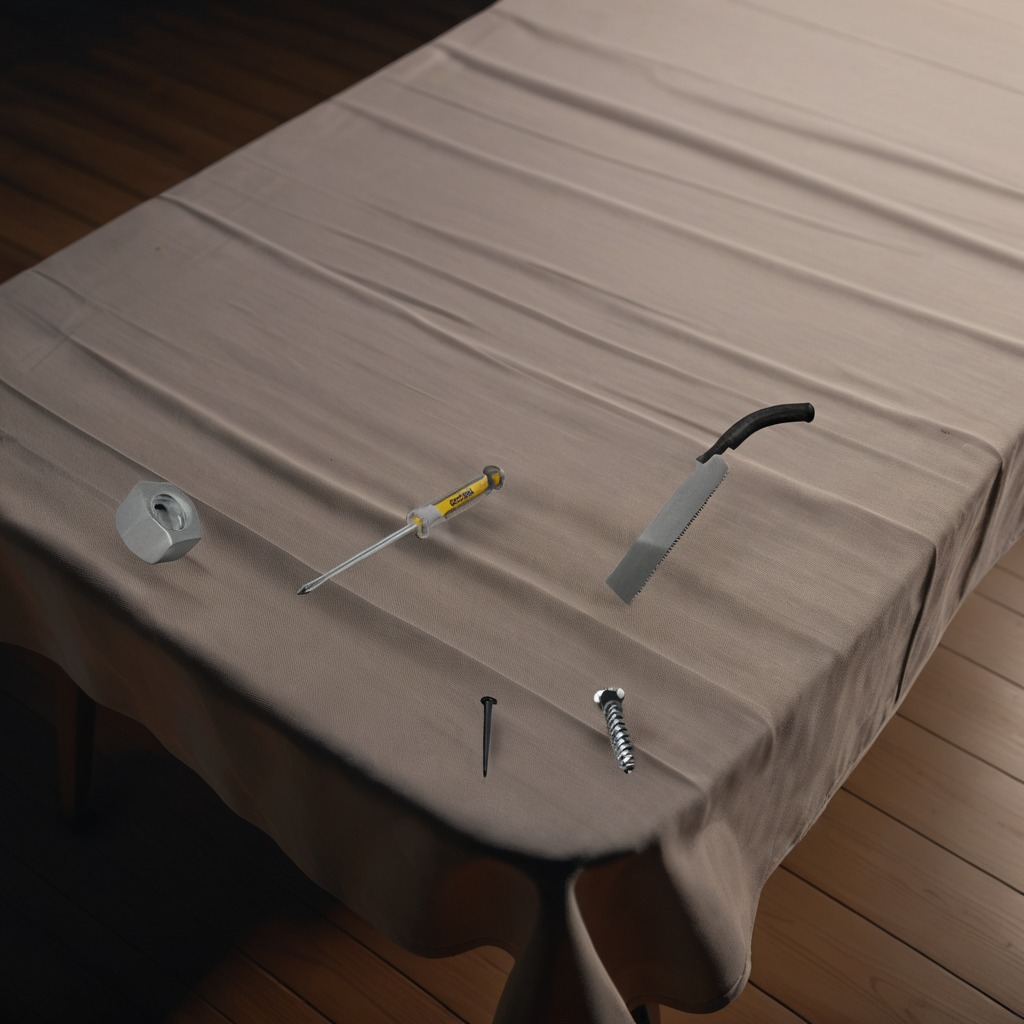
A metal machine screw, an iron nail, a handheld metal saw, a screwdriver, and a metal nut are lying on a wooden table.